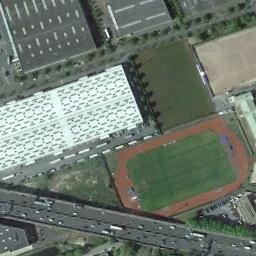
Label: ground_track_field